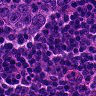
Metastatic tissue present: yes